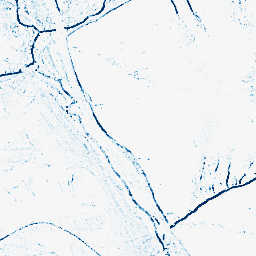
Category: morphological
Decomposition family: morphological_square
Decomposition parameters: operation: closing
size: 3
Upsampling method: sinc_blackman
Upsampling parameters: scale: 8
kernel_size: 16
Upsampling scale: 8